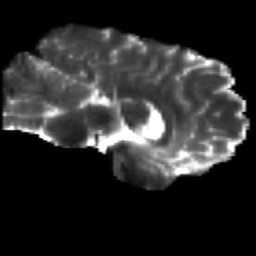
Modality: T2w
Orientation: sagittal
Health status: healthy
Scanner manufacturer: siemens
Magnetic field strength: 3 T
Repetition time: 12 s
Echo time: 0.092 s